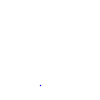
Particle: kaon